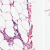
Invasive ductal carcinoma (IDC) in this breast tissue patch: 0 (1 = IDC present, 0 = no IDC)